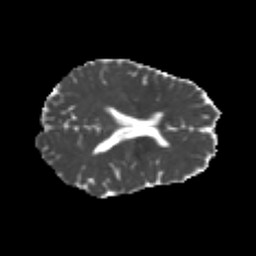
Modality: MD
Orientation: axial
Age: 20
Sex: female
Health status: healthy
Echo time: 0.074 s